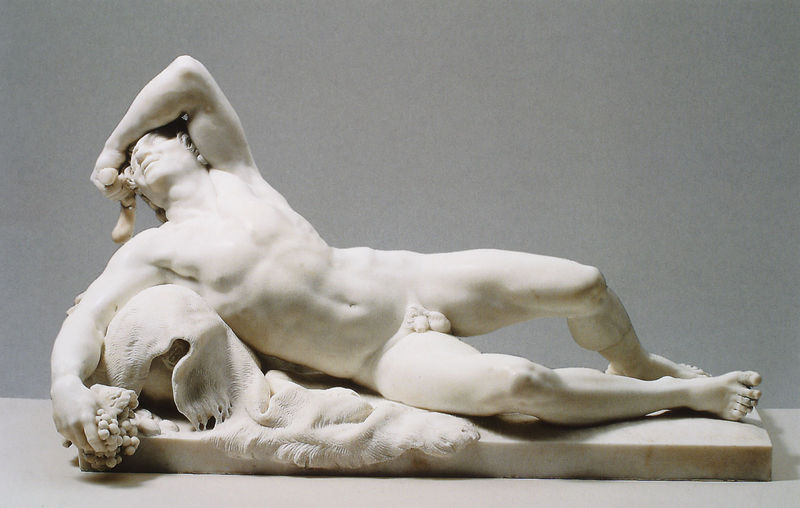
Titel: Der Faun
Künstler: Johan Tobias Sergel
Institution: Stockholm, Nationalmuseum
Schlagwörter: hand, kopf, mann, nackt, weiß, bewegung, grau, marmor, schwarz, tuch, arm, pelz, sockel, stein, tot, hände, decke, kind, locken, skulptur, statue, trauben, füße, liegen, wein, muskeln, bett, plastik, foto, penis, torso, kugel, liege, verzweiflung, weintrauben, absatz, weintraube, michelangelo, bare, da vinvi